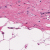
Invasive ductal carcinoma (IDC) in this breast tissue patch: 0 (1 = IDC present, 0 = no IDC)